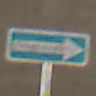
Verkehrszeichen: EinbahnstrasseRechtsweisend
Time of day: Midday
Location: Roofed (Tunnel)
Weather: NotSpecified
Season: NotSpecified
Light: Natural